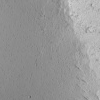
Atmospheric dust classification: not_dusty